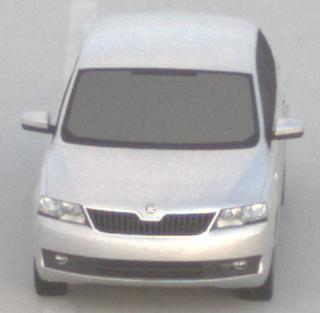
Make: Skoda
Model: Rapid Spaceback 1.2 TSI
Detailed model: Rapid Spaceback
Model produced from: 2013/10
Model produced until: 2015/04
Doors: 5
Color: white
Road condition: dry road
Daytime: sunrise or sunset
Contrast: low contrast